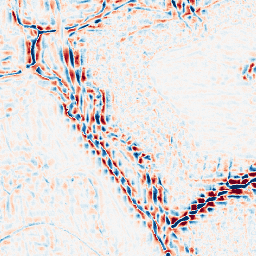
Category: wavelet
Decomposition family: wavelet_reverse_biorthogonal
Decomposition parameters: wavelet: rbio5.5
level: 3
Upsampling method: regularized
Upsampling parameters: scale: 4
lambda_reg: 0.01
Upsampling scale: 4